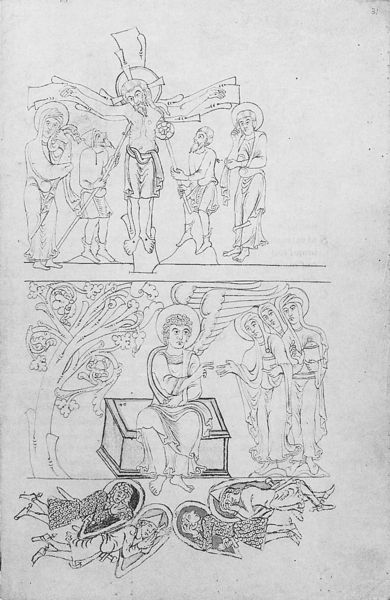
Titel: Psalter
Institution: Cambridge, St. John’s College
Schlagwörter: baum, flügel, schlaf, weiß, bäume, frauen, menschen, schwarz, zeichnung, hinrichtung, kirche, engel, schlafend, soldaten, truhe, kreuz, schwarzweiß, tote, römer, heiligenschein, sarg, nimbus, christus, grab, jesus, kreuzigung, stigma, segen, weihrauch, kruzifix, heilige, jünger, maria, madonna, glauben, szenen, christentum, gefallen, auferstehung, sarkophag, gekreuzigter, passion